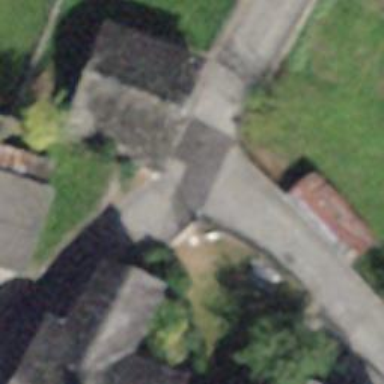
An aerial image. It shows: Stable.